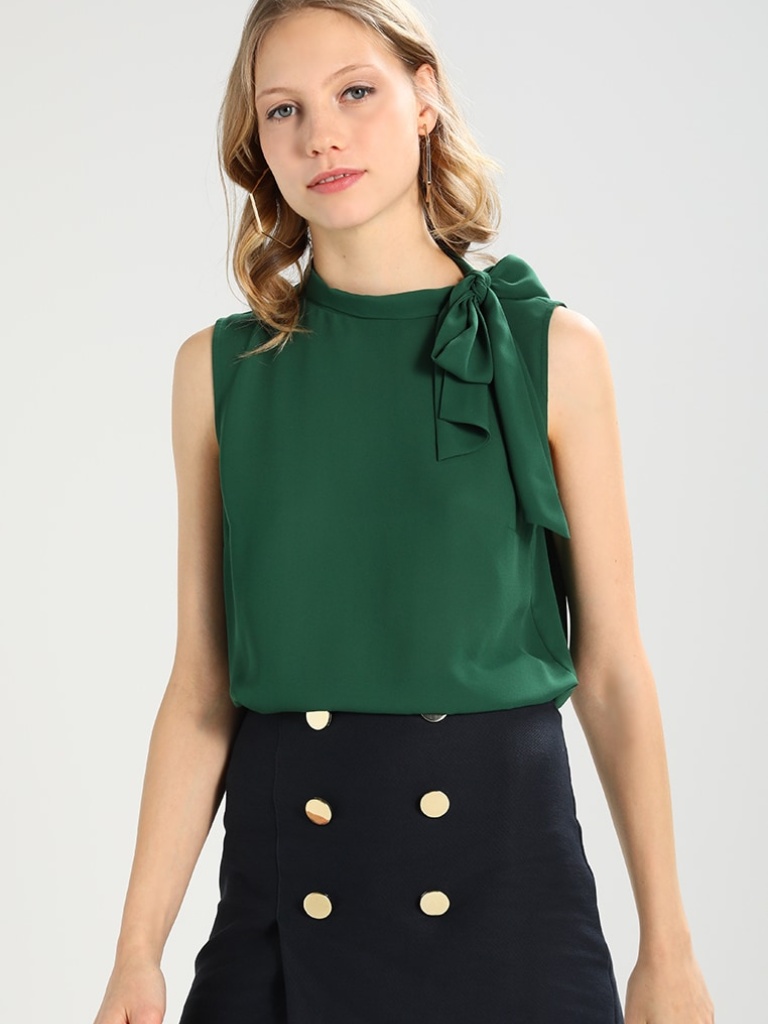
silk relaxed sleeveless hip length Fully Tucked in high blouse